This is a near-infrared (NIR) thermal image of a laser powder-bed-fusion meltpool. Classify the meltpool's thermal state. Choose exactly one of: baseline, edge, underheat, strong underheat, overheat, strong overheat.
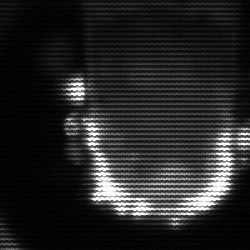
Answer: baseline